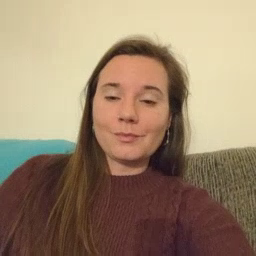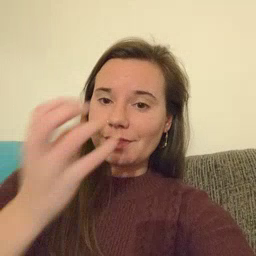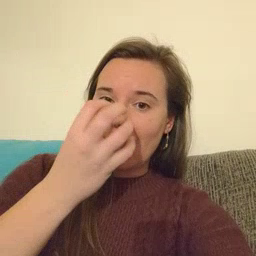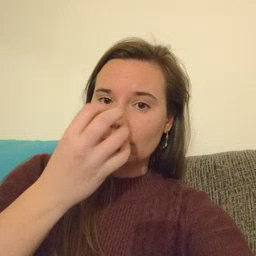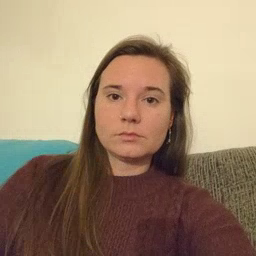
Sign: clown